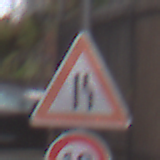
Verkehrszeichen: EinseitigVerengteFahrbahnRechts
Zusatzzeichen unten: Geschwindigkeit10
Umgebung: Outdoor, Urban
Tageszeit: MorningAfternoon
Wetter: Overcast
Licht: Natural
Jahreszeit: NotSpecified
Kontrast: LowContrast